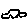
Label: car